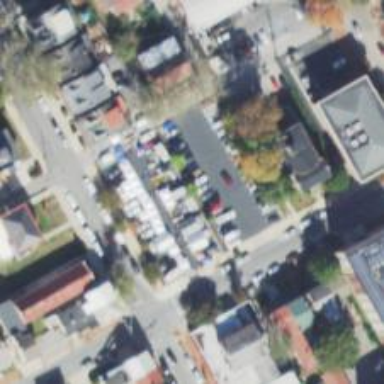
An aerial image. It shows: Marketplace.